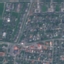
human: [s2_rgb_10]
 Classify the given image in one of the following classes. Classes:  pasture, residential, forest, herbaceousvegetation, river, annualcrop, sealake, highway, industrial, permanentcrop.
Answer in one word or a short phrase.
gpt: Residential